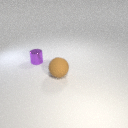
large brown rubber sphere in front of small purple metal cylinder